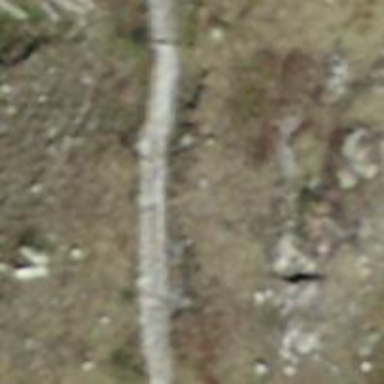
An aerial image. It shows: Path on the ground.